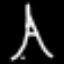
Label: The Eiffel Tower